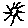
Label: sun